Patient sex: M
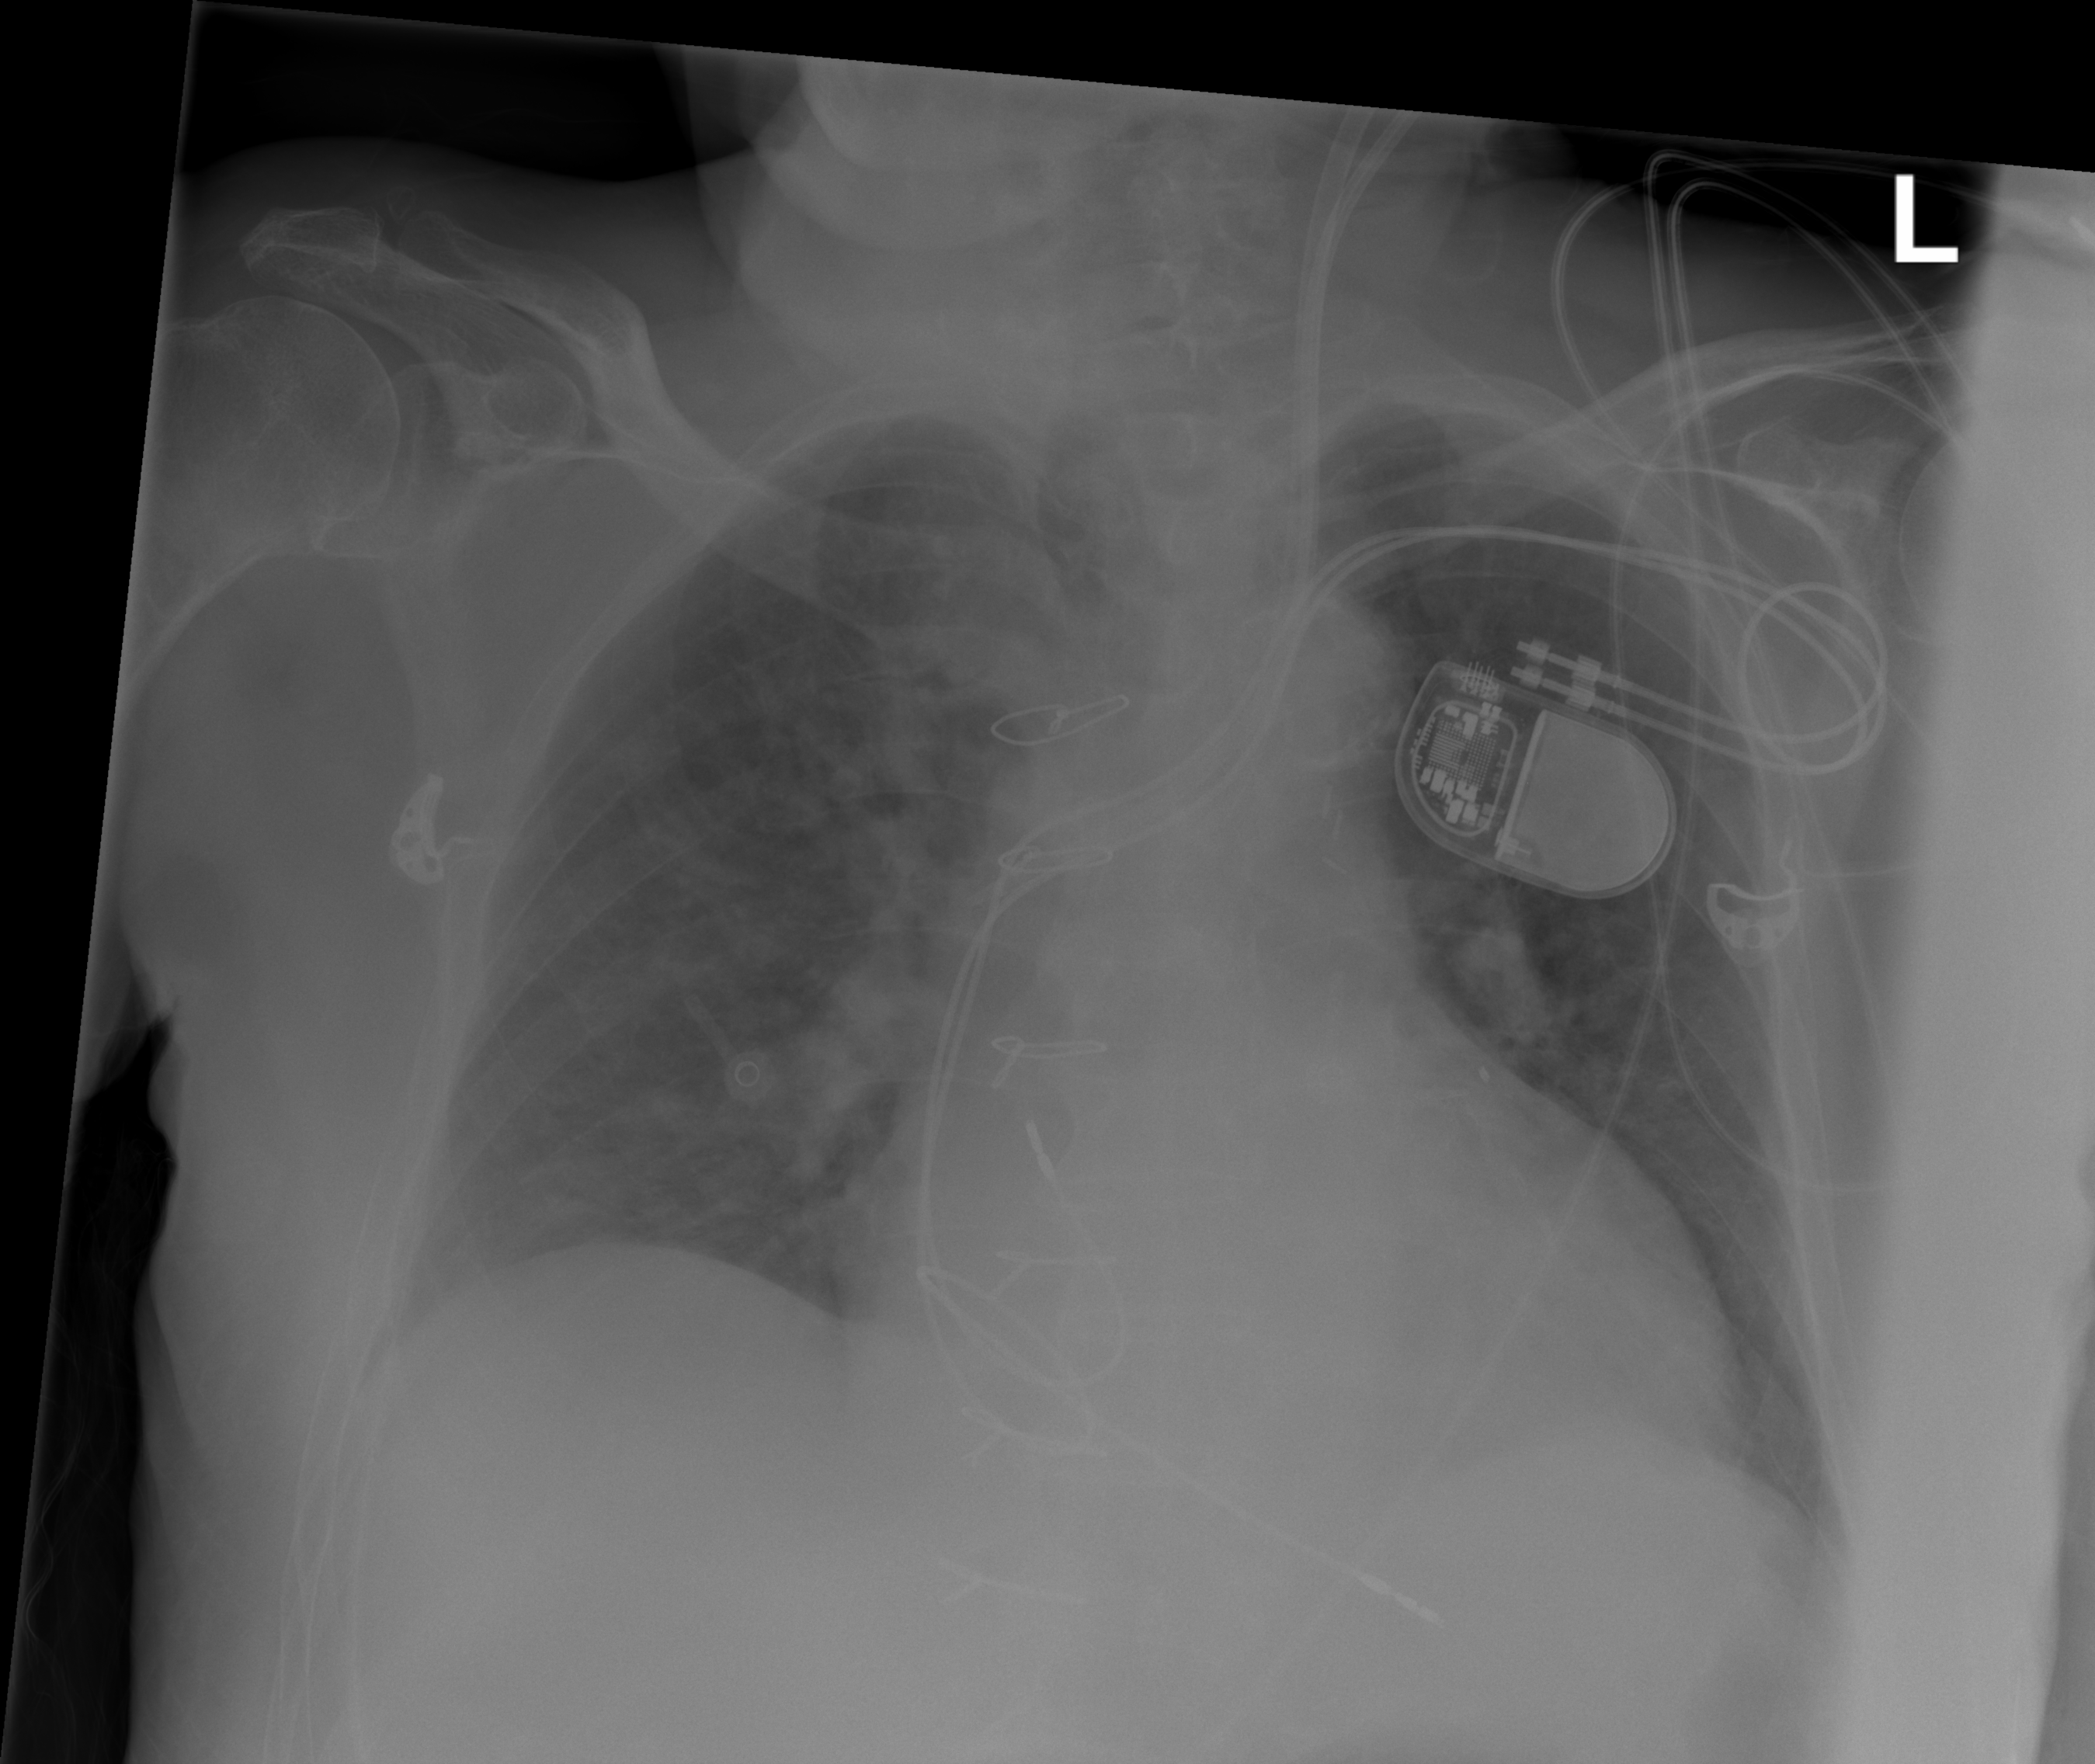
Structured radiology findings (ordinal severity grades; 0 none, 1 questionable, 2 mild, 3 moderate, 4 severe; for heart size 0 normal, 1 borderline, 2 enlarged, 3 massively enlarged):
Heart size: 2
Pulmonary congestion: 3
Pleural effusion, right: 0
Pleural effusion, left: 0
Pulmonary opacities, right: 0
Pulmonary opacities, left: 0
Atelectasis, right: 2
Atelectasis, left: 2